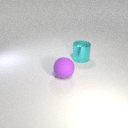
large cyan metal cylinder behind large purple rubber sphere